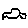
Label: car